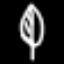
Label: leaf